Question: To generate them equally spaced out based on the number of colors wanted. Something that looks like this if 8 is given for the count specified:
'''
List<Color> GeneratePastelColors (int count)
'''

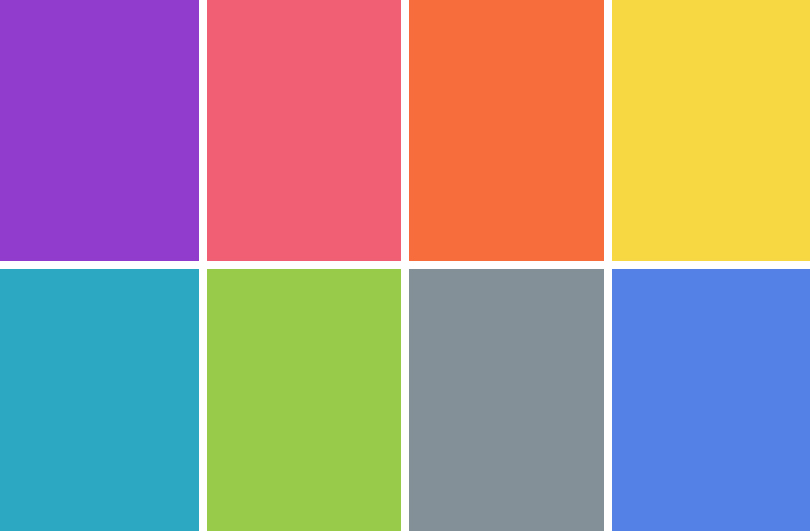
Answer: You'll find colors easier to work with in these sorts of problems if you use HSV instead of RGB.
"equally spaced colors" almost always means "equally spaced hues". So, for [0,360) in hue, you just equally space by dividing that range equally.
Now you have a hue, and you just need to find the "pastel" version of that hue. To me, this means desaturating the color a bit. I'd say to 80% saturated for starters.
In my tests, I used 100% for value. Then just convert to RGB. Here's what I've been playing with:
'''
<body>
<script>
// taken from http://ariya.blogspot.com/2008/07/converting-between-hsl-and-hsv.html
function hsv_to_hsl(s, v)
{
var ss, ll;
ll = (2. - s) * v;
ss = 1. * s * v;
ss /= (ll <= 1.) ? (ll) : 2. - ll;
ll /= 2.;
return [ss, ll];
}
function do_colors(sat, light)
{
n = 15;
document.write(n + " colors at " + sat + "% sat, " + light + "% lightness<br />");
for(var x = 0; x < n; ++x)
{
hue = 360.0 / n * x;
html_chunk = "<div style='width: 50px; height: 50px; display: inline-block; background: hsl(" + hue + ", " + sat + "%, " + light + "%);'>&nbsp;</div>";
document.write(html_chunk);
}
document.write("<br />");
}
do_colors(100, 50);
do_colors(95, 75);
do_colors(75, 50);
do_colors(100, 35);
// rudimentary averages from your colors
sl = hsv_to_hsl(.7, .9);
s = sl[0] * 100;
l = sl[1] * 100;
do_colors(s, l);
do_colors(75, 60);
</script>
</body>
'''
Not C#, I know, but just trying to nail the light & sat down.
Otherwise, you could look at your sample colors, and see if there is any correlation in the HSV/HSL values, and try to derive an algorithm from that. If you plot S/H and V/H, you'll see a large dip in the graph at the grey color --- it seems to be an outlier. (Third from left on bottom row.) Ignoring that value, S is about at 75% and value is just under 90%. Using those values probably gave the nicest result.
Link: <URL>